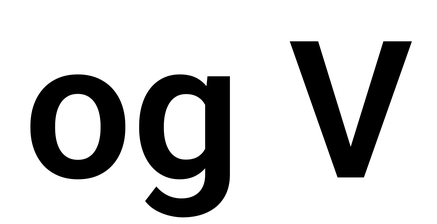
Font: Roboto_SemiBold